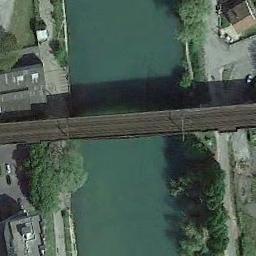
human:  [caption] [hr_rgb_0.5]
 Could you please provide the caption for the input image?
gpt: A bridge built on a blue river and some buildings on both sides of the river .

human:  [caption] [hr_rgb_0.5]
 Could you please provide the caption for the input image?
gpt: Most of the area the bridge crosses is forest .

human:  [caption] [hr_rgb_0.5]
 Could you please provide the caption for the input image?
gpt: There is a bridge over the river with some trees and buildings on the both sides .

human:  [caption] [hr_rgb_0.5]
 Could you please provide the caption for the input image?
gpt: A bridge connects the land on both sides of the turquoise water, And there are many buildings on the land .

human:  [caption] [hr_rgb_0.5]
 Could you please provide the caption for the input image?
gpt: Many green plants are around the bridge .